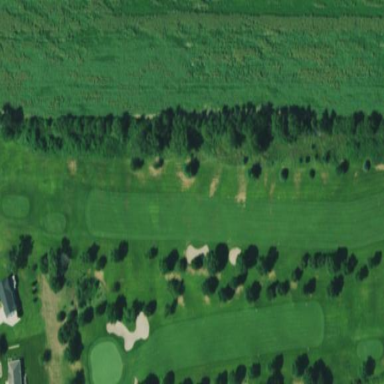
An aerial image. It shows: Area with grass used as rough in golf course.